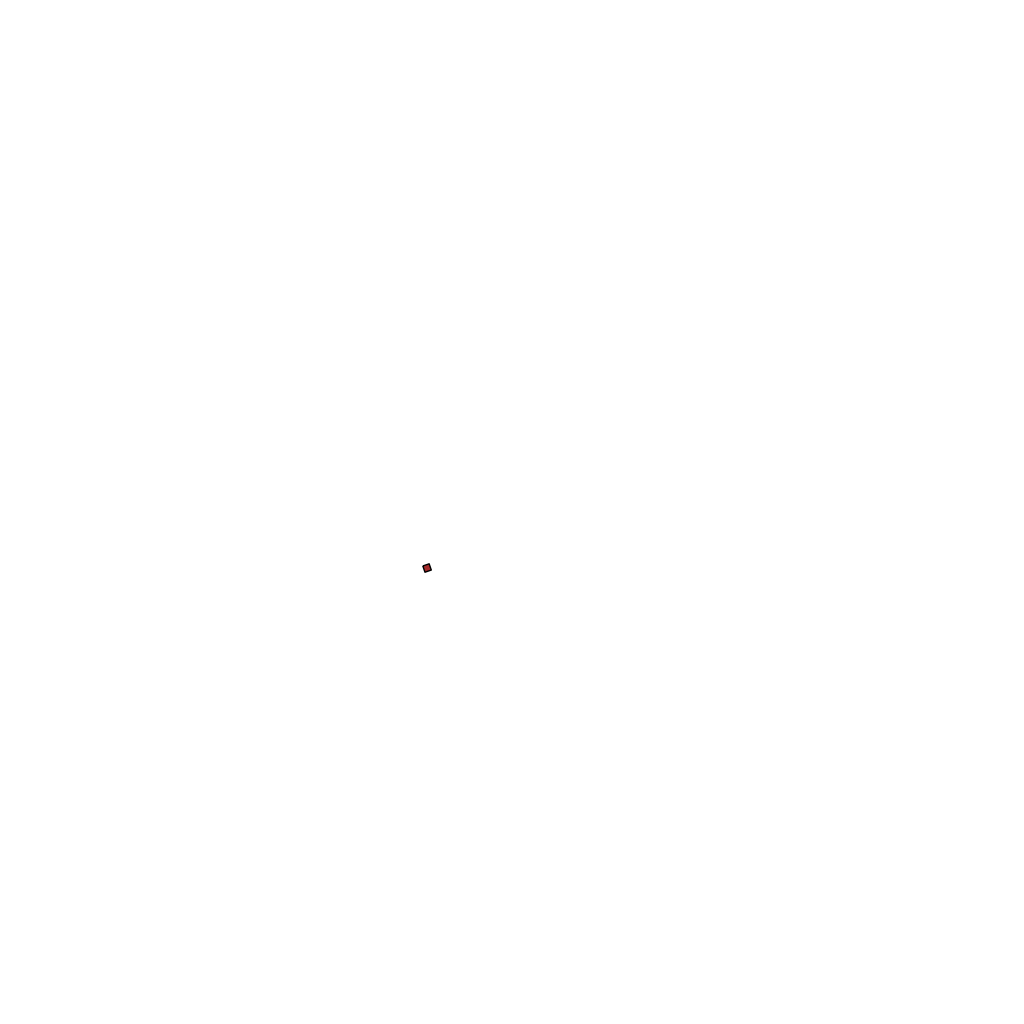
Tags: overhead vector_map, recreation, density_5, Facility, 1.0 km²